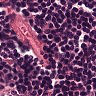
Metastatic tissue present: no